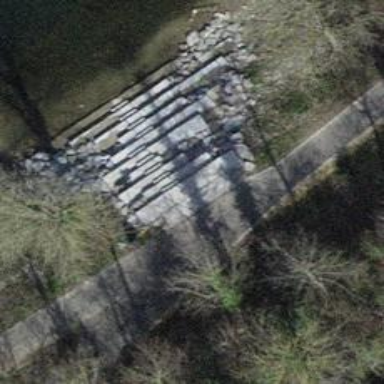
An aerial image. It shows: Stone steps along the road.